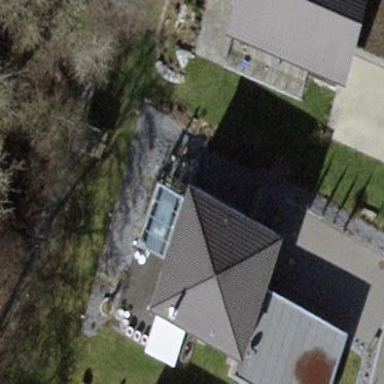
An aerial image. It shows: Simple house.